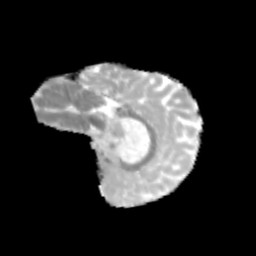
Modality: MD
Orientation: sagittal
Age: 11
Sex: male
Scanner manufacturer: siemens
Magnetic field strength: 3 T
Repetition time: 3.8 s
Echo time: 0.07 s